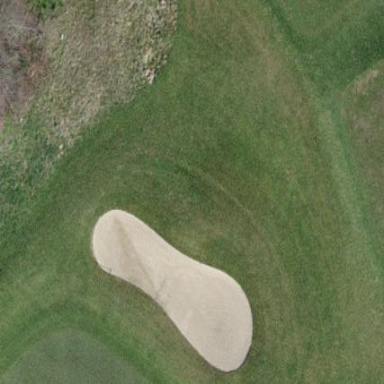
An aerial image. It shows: Golf bunker filled with sandy terrain.